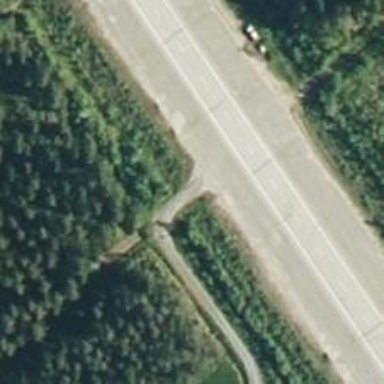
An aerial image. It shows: Asphalt road strip connected to highway trunk.